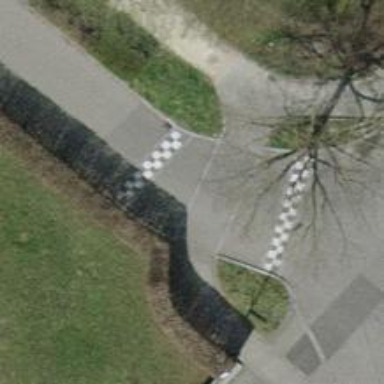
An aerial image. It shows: Unmarked crossing with traffic calming table.